Field crop: maize
Growth stage: 2
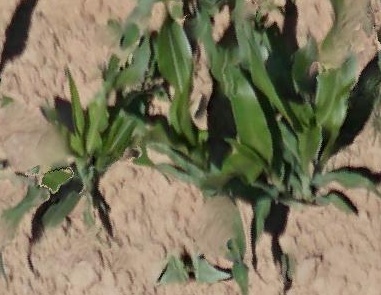
Species: maize